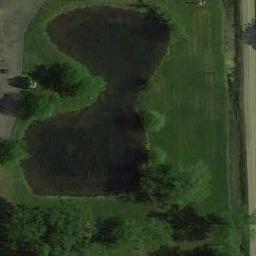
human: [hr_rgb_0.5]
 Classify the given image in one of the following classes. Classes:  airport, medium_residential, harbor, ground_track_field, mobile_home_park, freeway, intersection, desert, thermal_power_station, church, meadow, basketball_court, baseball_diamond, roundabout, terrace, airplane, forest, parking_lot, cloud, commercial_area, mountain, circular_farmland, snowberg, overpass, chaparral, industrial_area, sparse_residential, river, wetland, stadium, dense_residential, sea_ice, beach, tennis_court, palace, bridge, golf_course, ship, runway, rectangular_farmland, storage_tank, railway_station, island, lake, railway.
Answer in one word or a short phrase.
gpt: meadow